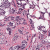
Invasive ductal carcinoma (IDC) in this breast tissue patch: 0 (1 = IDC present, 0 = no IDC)